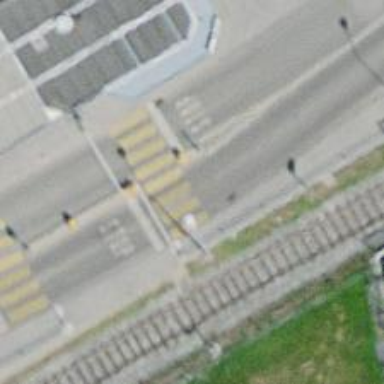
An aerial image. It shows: Lift gate barrier.